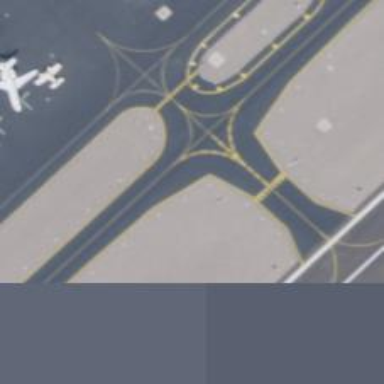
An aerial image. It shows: Taxiway at the airport with asphalt surface.